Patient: sex F, age 68
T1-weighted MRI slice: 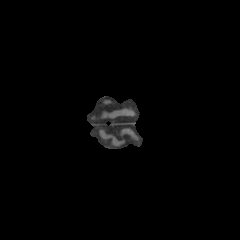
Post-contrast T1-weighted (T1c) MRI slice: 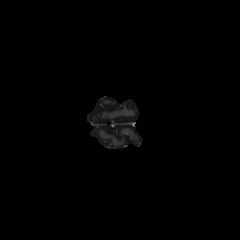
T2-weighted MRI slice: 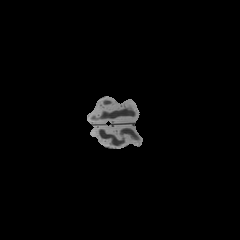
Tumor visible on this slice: no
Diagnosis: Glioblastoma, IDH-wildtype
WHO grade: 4